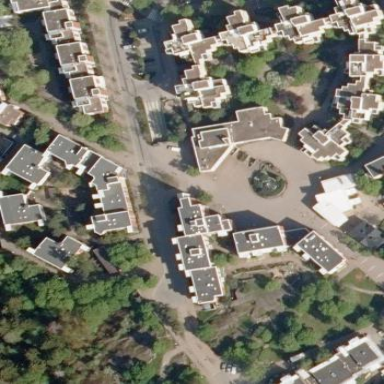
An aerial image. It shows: Square with footway paved with paving stones.